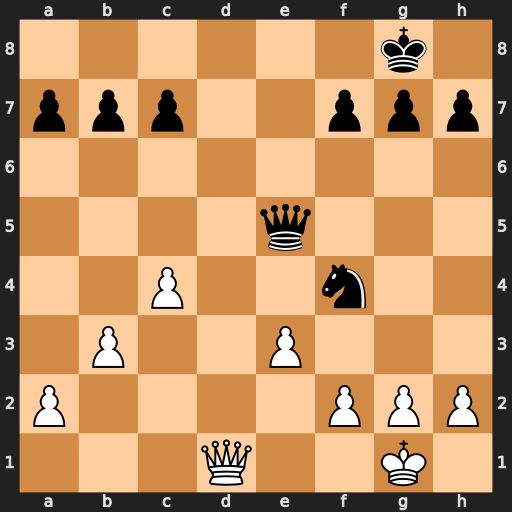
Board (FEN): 6k1/ppp2ppp/8/4q3/2P2n2/1P2P3/P4PPP/3Q2K1
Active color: w
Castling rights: -
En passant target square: -
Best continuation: Qd8+ Qe8 Qxe8#